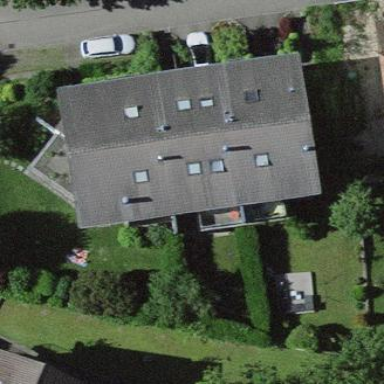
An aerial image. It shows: Terrace building with gabled roof.